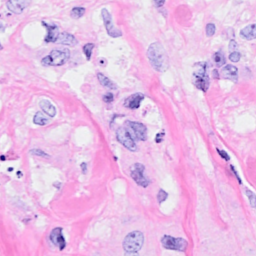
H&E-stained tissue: Breast